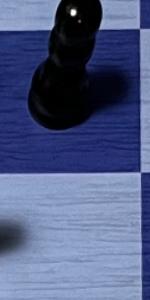
Label: Empty